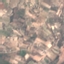
Label: PermanentCrop